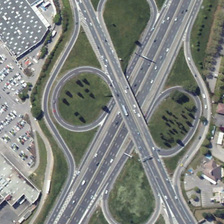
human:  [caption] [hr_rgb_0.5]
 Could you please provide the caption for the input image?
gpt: many green meadow and a parking lot are near a viaduct .

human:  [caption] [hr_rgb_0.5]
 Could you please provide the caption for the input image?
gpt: two roads cross here and form a viaduct on the lawn here, surrounded by a parking lot .

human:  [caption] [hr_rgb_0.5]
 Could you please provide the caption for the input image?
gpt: two roads cross here and form a viaduct on the lawn here, surrounded by a parking lot .

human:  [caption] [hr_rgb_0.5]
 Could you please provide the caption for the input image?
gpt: many green meadow and a parking lot are near a viaduct .

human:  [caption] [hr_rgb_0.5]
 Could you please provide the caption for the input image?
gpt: many green meadow and a parking lot are near a viaduct .